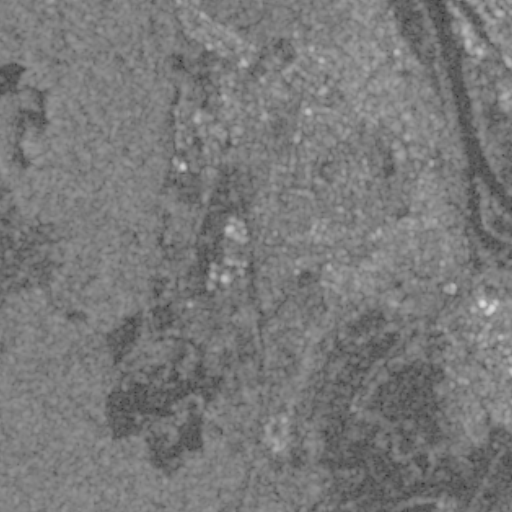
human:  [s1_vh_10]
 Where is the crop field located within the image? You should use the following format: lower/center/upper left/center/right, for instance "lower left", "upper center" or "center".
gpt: The crop field is located in the lower of the image.
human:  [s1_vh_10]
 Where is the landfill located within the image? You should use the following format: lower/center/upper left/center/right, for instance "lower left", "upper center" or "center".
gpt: The landfill is located in the lower right of the image.
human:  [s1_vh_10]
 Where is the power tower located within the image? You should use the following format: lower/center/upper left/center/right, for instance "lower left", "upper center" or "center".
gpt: There is no power tower in the image.

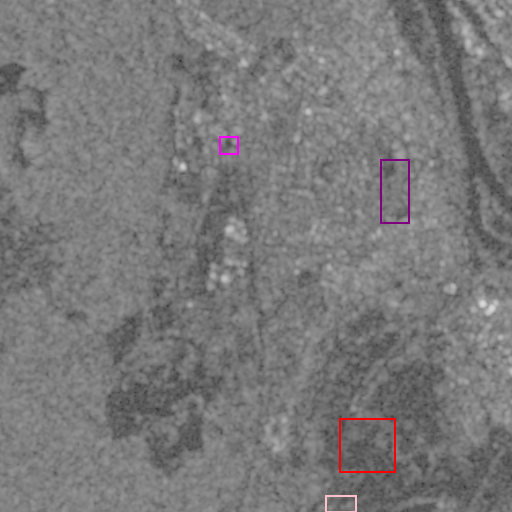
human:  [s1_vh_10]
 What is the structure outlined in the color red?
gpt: The structure outlined in red is a crop field.
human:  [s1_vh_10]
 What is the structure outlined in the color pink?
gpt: The structure outlined in pink is a landfill.
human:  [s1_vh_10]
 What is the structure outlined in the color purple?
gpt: The structure outlined in purple is a park.
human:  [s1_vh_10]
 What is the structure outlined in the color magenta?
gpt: The structure outlined in magenta is a parking lot.
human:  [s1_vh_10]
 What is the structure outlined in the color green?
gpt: There is no green outline.